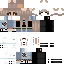
A female human skin with medium skin, wearing brown long hair dressed in a blue hoodie and black jeans, featuring a closed mouth.